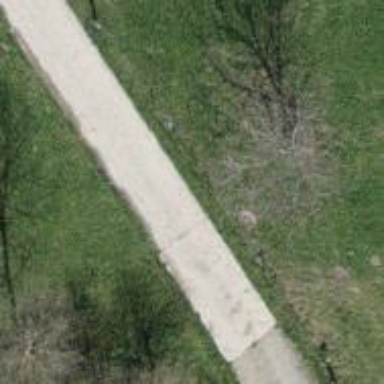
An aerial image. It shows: Paved track with grade1 quality.